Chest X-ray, PA view. Patient: 62 years old, sex F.
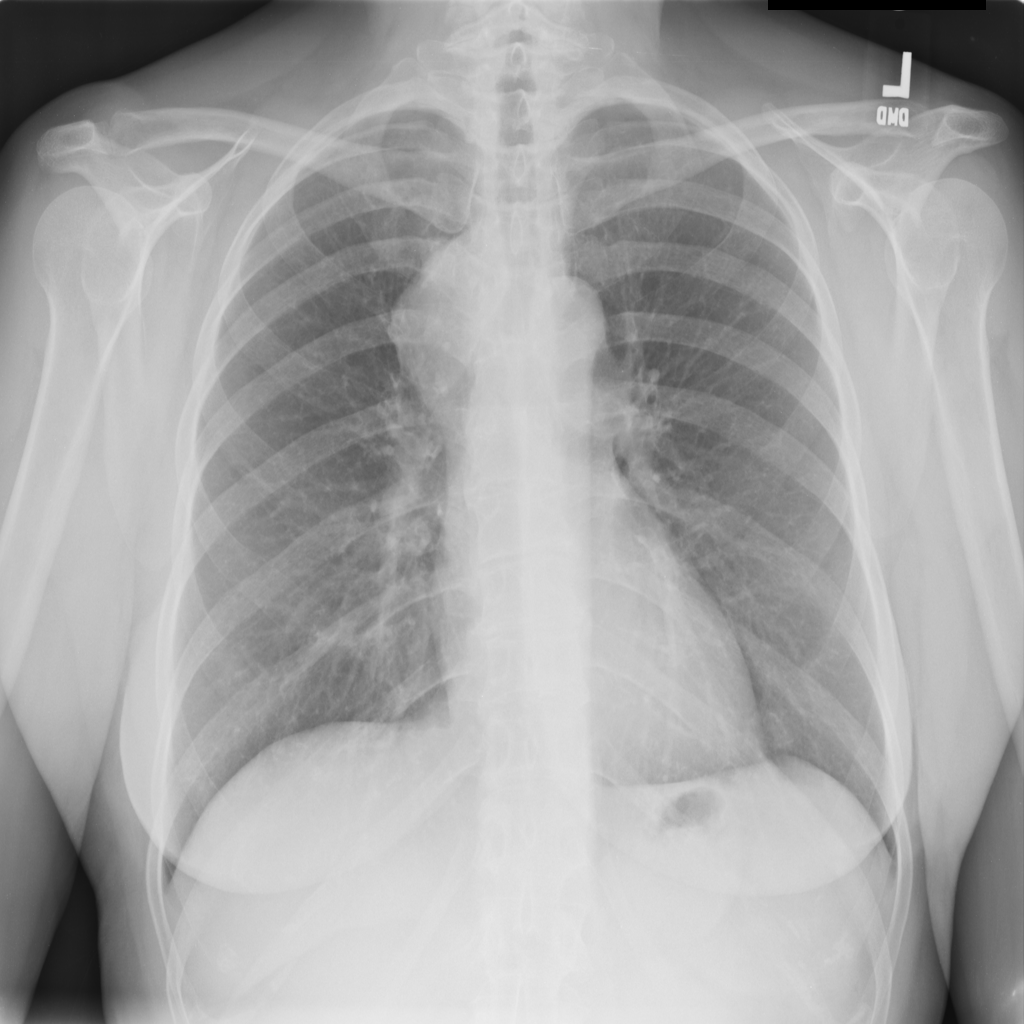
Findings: Mass